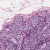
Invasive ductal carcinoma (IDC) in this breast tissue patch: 1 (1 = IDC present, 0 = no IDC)